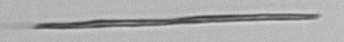
Label: fiber